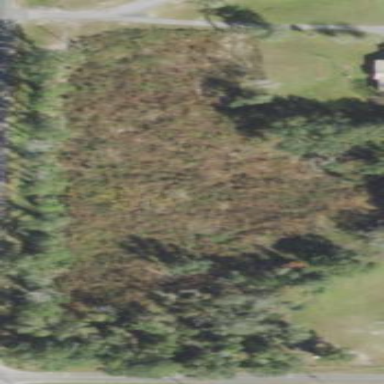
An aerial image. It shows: Mixed woodland area with various types of leaves.